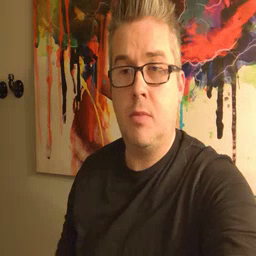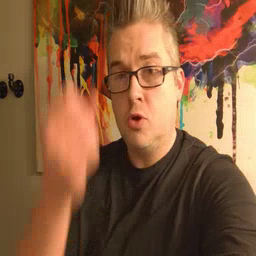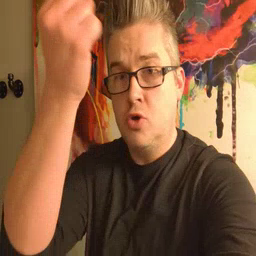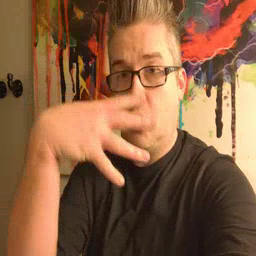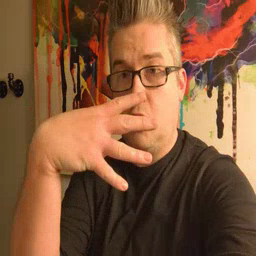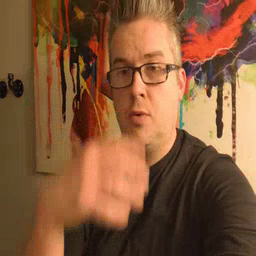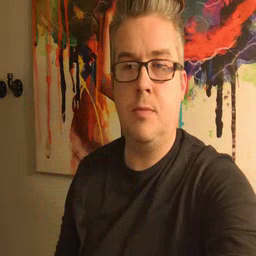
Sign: shower